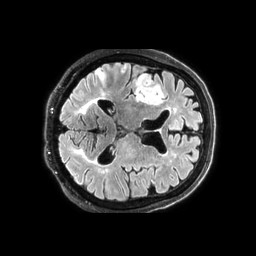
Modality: FLAIR
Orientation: axial
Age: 71
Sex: male
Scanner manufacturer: philips
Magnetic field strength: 3 T
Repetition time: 4.8 s
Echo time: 0.34 s